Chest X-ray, PA view. Patient: 36 years old, sex F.
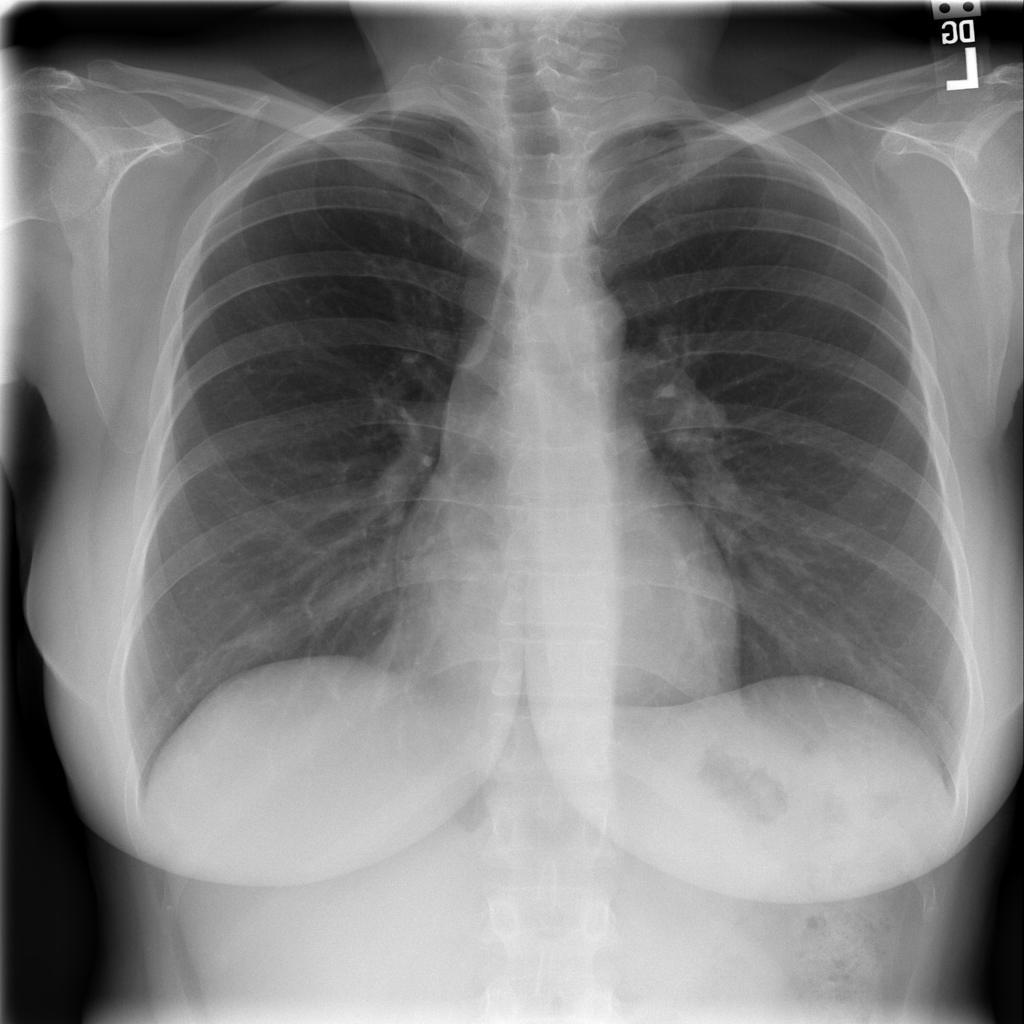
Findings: No Finding